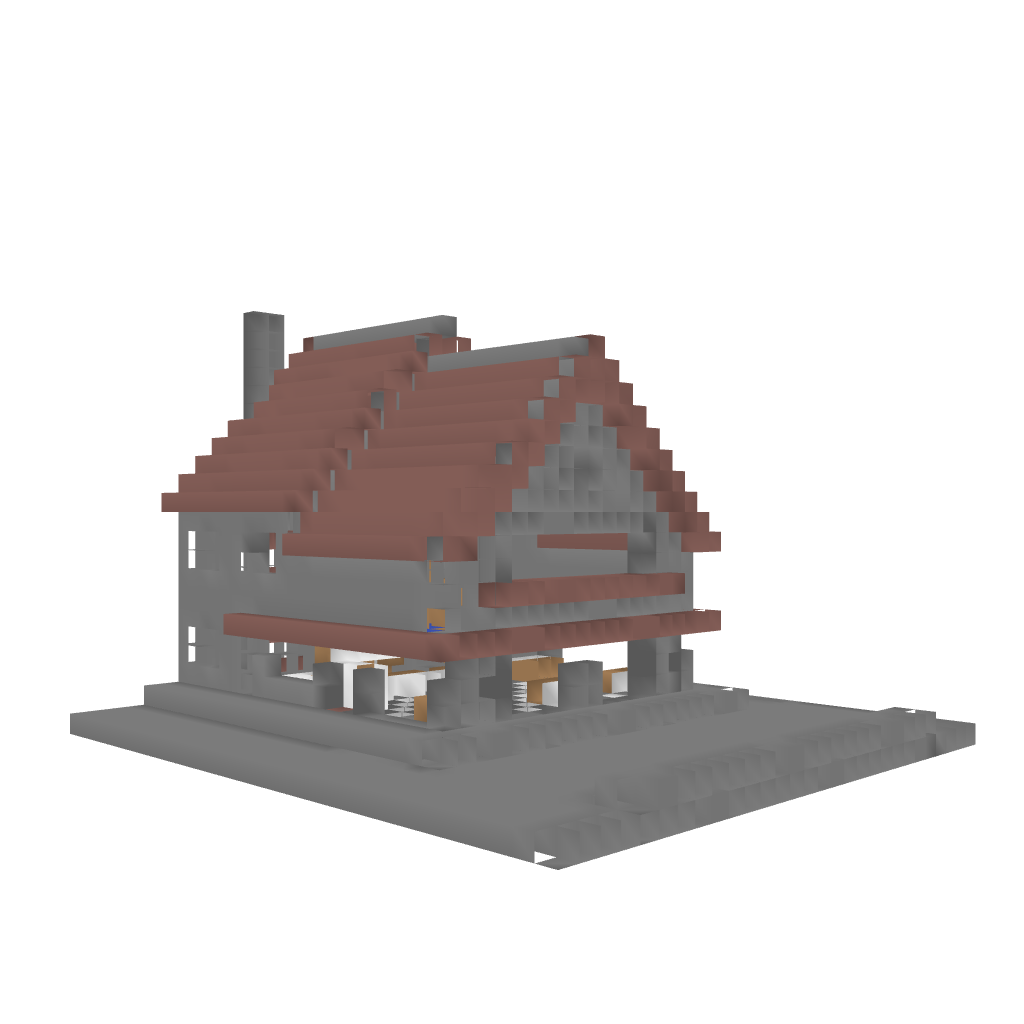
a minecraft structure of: Terraced Shop 2 OF 2 bad low quality